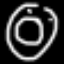
Label: donut